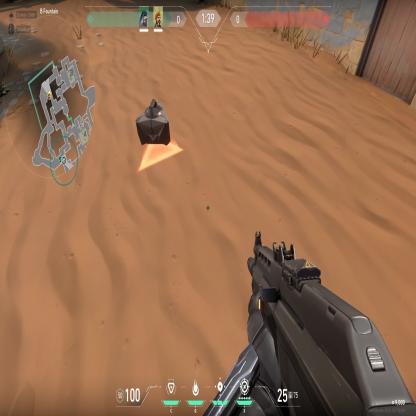
Label: dropped spike